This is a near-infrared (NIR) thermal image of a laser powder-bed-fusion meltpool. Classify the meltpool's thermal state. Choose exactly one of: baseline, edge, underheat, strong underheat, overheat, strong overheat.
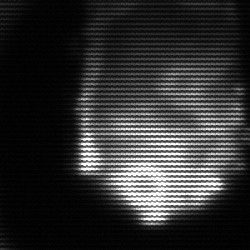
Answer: edge